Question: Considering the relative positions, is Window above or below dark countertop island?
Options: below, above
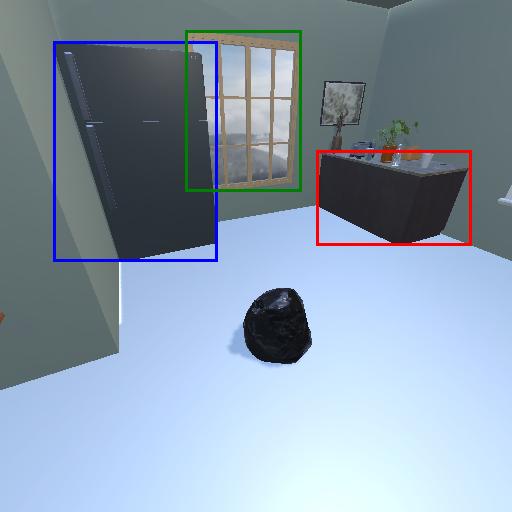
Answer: below